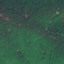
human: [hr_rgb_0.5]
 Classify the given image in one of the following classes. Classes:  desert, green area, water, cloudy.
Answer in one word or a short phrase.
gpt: green area